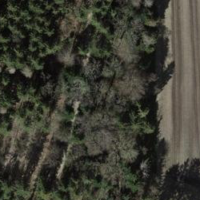
EUNIS habitat code: 41
Species observed at this site:
Allium ursinum